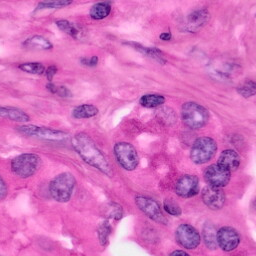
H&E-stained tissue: Pancreatic